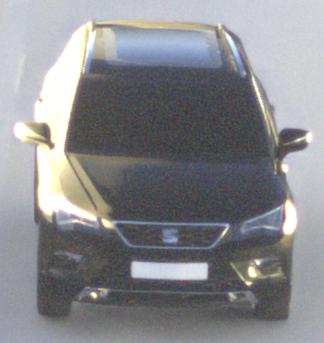
Make: SEAT
Model: Ateca 1.0 TSI Ecomotive
Detailed model: Ateca (5FP)
Model produced from: 2016/08
Model produced until: 2018/08
Doors: 5
Color: black
Road condition: dry road
Daytime: sunrise or sunset
Contrast: high contrast